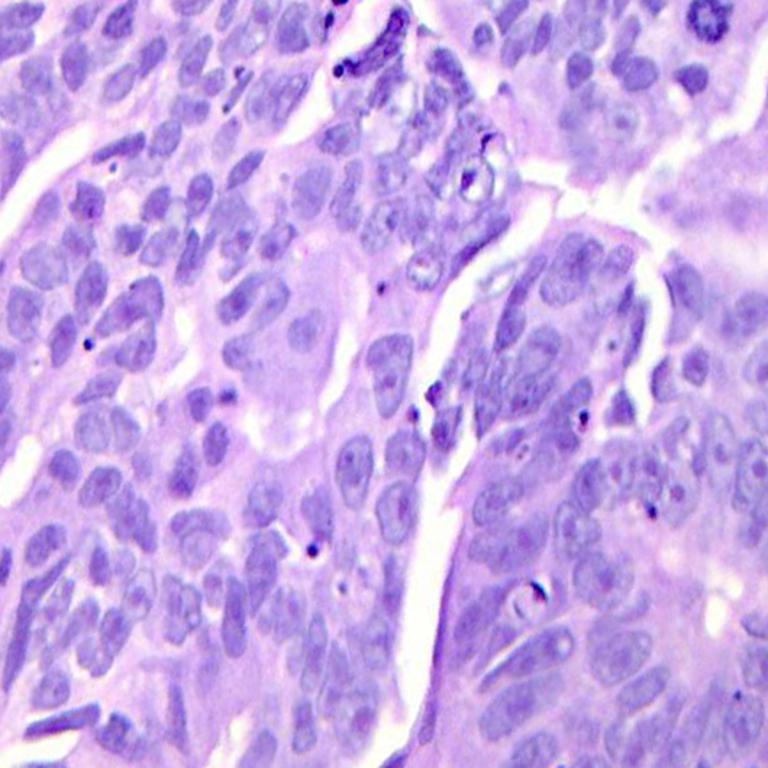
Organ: colon
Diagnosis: adenocarcinomas